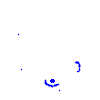
Particle: pion